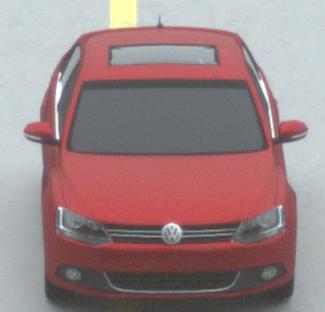
Make: VW
Model: Jetta 1.2 TSI
Detailed model: Jetta (IV)
Model produced from: 2011/01
Model produced until: 2014/08
Doors: 4
Color: red
Road condition: dry road
Daytime: morning or afternoon
Contrast: low contrast